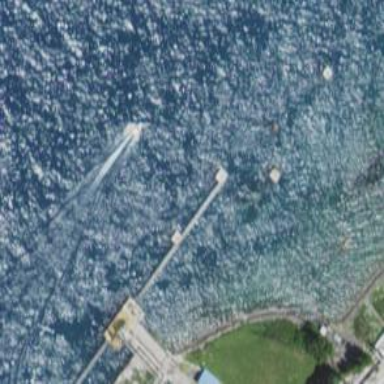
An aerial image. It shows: Pier with mooring facilities.